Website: ulta-beauty
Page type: address-validator
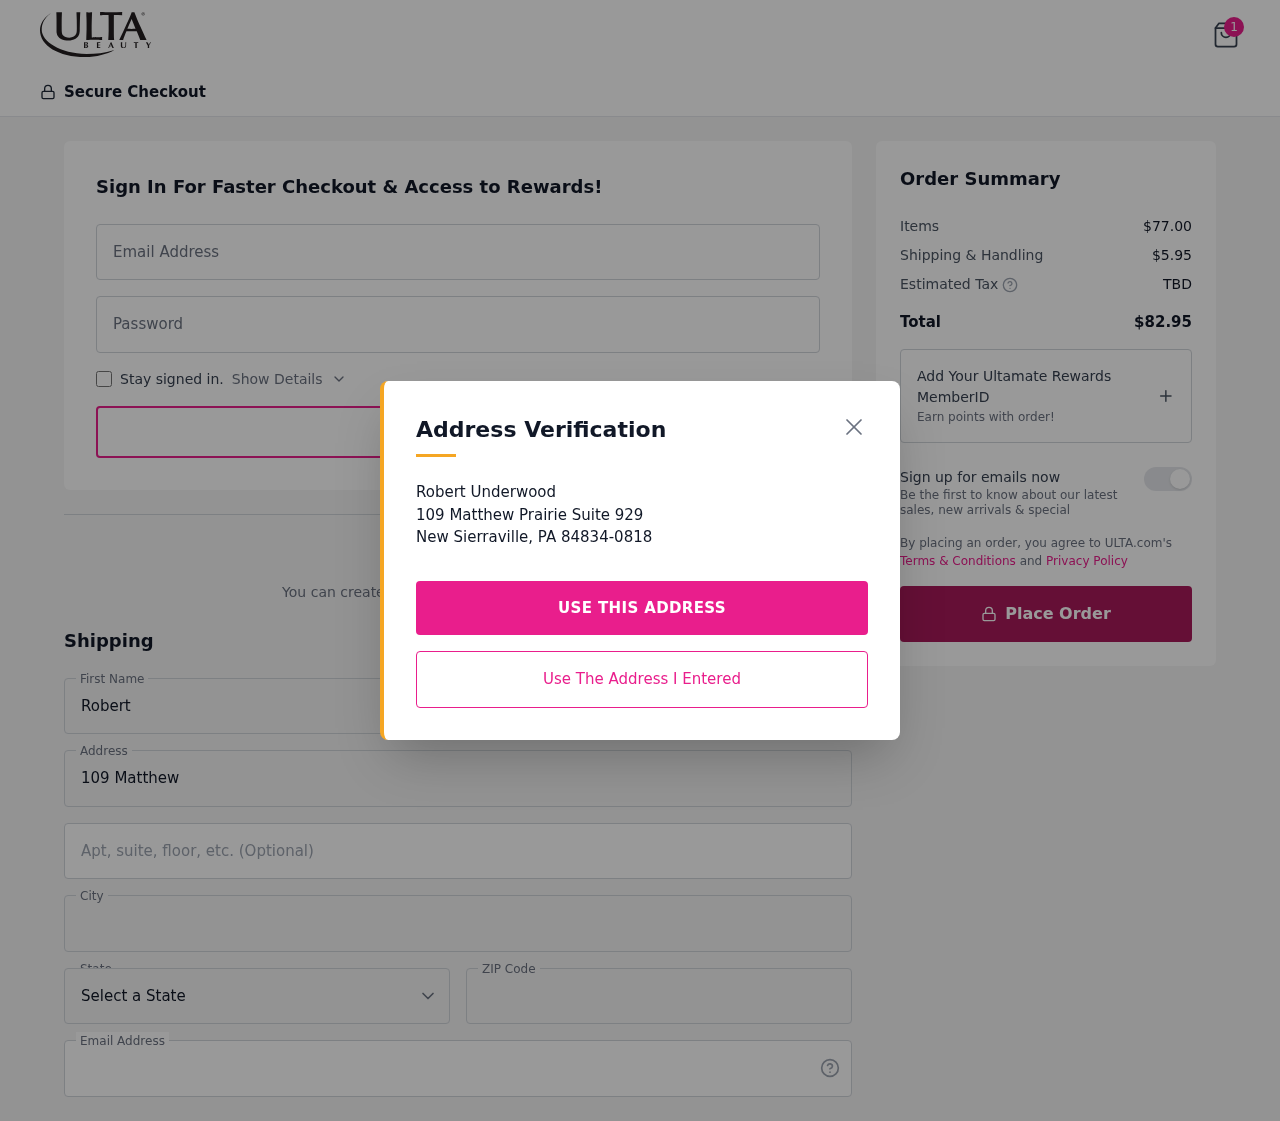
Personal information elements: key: PII_CITY
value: New Sierraville
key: PII_EMAIL
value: robertunderwood@yahoo.com
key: PII_FIRSTNAME
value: Robert
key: PII_LASTNAME
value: Underwood
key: PII_POSTCODE
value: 84834
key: PII_STATE_ABBR
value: PA
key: PII_STREET
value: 109 Matthew Prairie Suite 929
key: PII_STREET2
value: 109 Matthew Prairie Suite 929
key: PII_STREET2
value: Apt. 343
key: PII_FULLNAME2
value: Robert Underwood
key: PII_CITY2
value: New Sierraville
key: PII_STATE_ABBR2
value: PA
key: PII_POSTCODE_FULL
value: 84834
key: PII_POSTCODE_EXT
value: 0818
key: PII_POSTCODE_NUMERIC
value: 84834
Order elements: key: ORDER_NUM_ITEMS
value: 1
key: ORDER_SUBTOTAL
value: $77.00
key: ORDER_SHIPPING_COST
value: $5.95
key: ORDER_TOTAL
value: $82.95